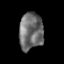
Tissue: prostate
Cell type: Epithelial cells
Senescence score: 0.2526
Nuclear area (px): 867
Mean DAPI intensity: 109.998